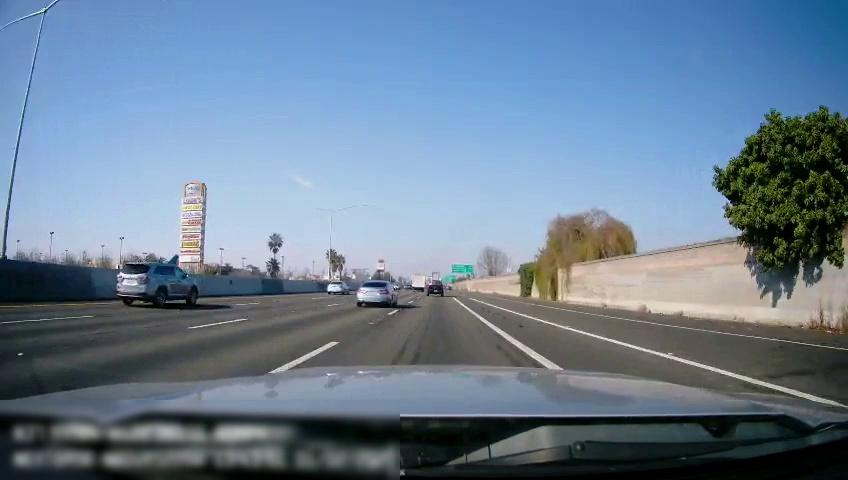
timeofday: Day
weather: Sunny
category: Drivable Space
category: Vehicles | Car
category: Vehicles | Truck
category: Vehicles | Truck
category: Vehicles | SUV
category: Vehicles | SUV
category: Lanes | Alternate Lane
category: Lanes | Current Lane
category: Lanes | Current Lane
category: Lanes | Alternate Lane
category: Lanes | Alternate Lane
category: Lanes | Alternate Lane
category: Lanes | Alternate Lane
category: Traffic | Signs